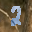
Label: 2